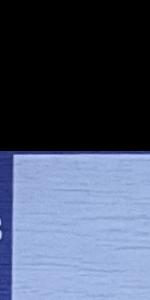
Label: Empty